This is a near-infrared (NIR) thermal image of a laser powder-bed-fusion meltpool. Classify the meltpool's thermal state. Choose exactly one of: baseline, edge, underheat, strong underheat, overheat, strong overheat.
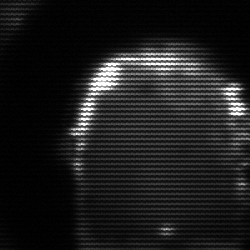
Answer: baseline